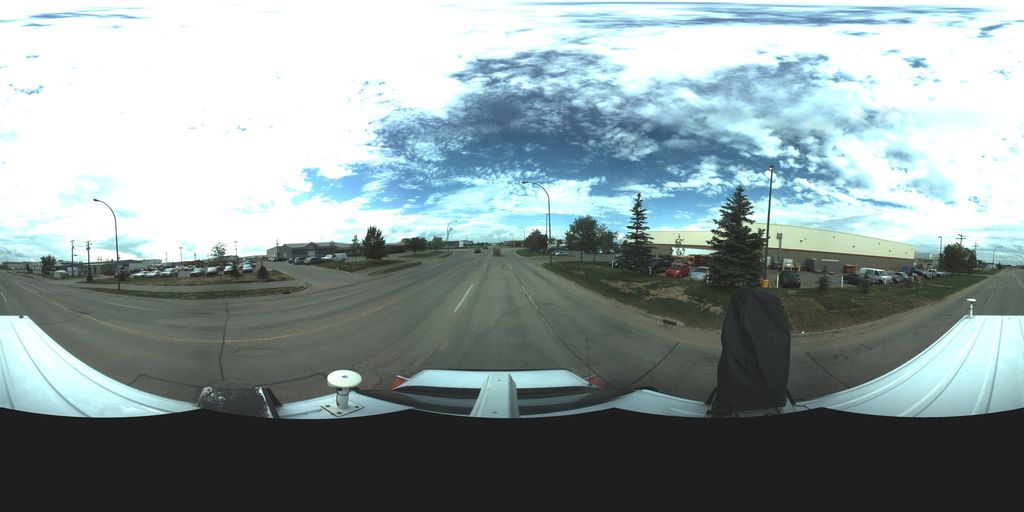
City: saskatoon